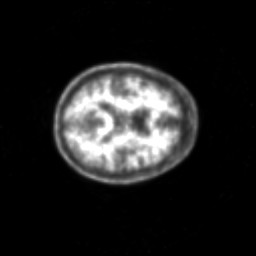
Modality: PET
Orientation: axial
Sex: female
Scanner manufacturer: siemens